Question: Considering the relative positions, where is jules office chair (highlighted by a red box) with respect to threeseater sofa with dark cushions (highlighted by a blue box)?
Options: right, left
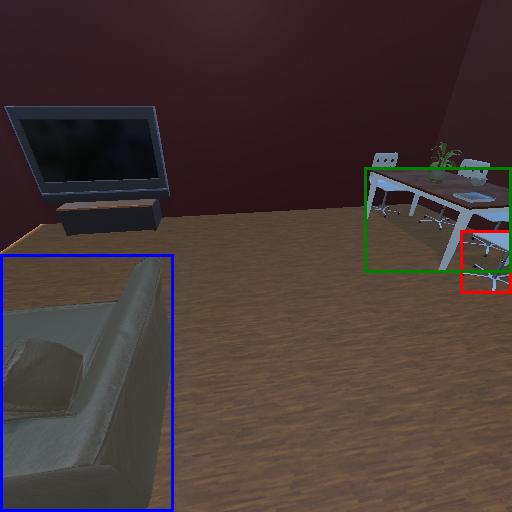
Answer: right